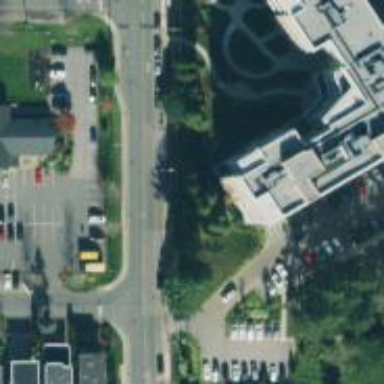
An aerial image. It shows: Retirement home building.